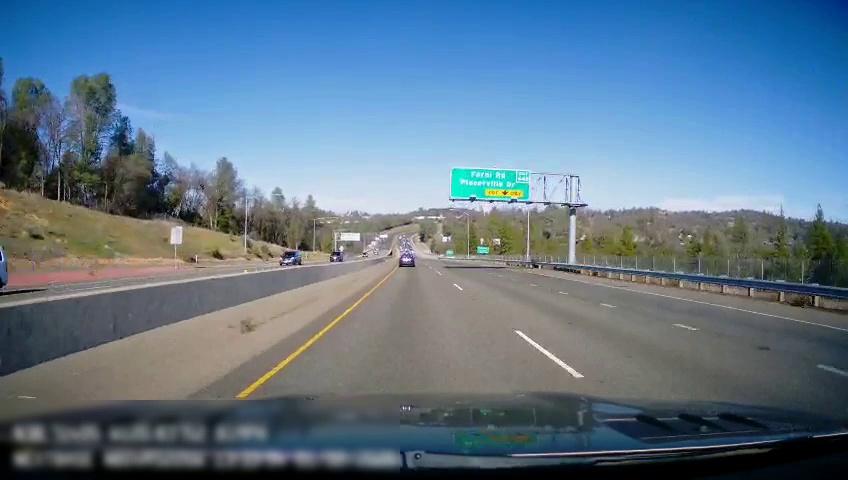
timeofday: Day
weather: Sunny
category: Drivable Space
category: Drivable Space
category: Vehicles | Van
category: Vehicles | SUV
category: Vehicles | SUV
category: Vehicles | Car
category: Lanes | Current Lane
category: Lanes | Current Lane
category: Lanes | Alternate Lane
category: Lanes | Alternate Lane
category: Lanes | Alternate Lane
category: Traffic | Signs
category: Traffic | Signs